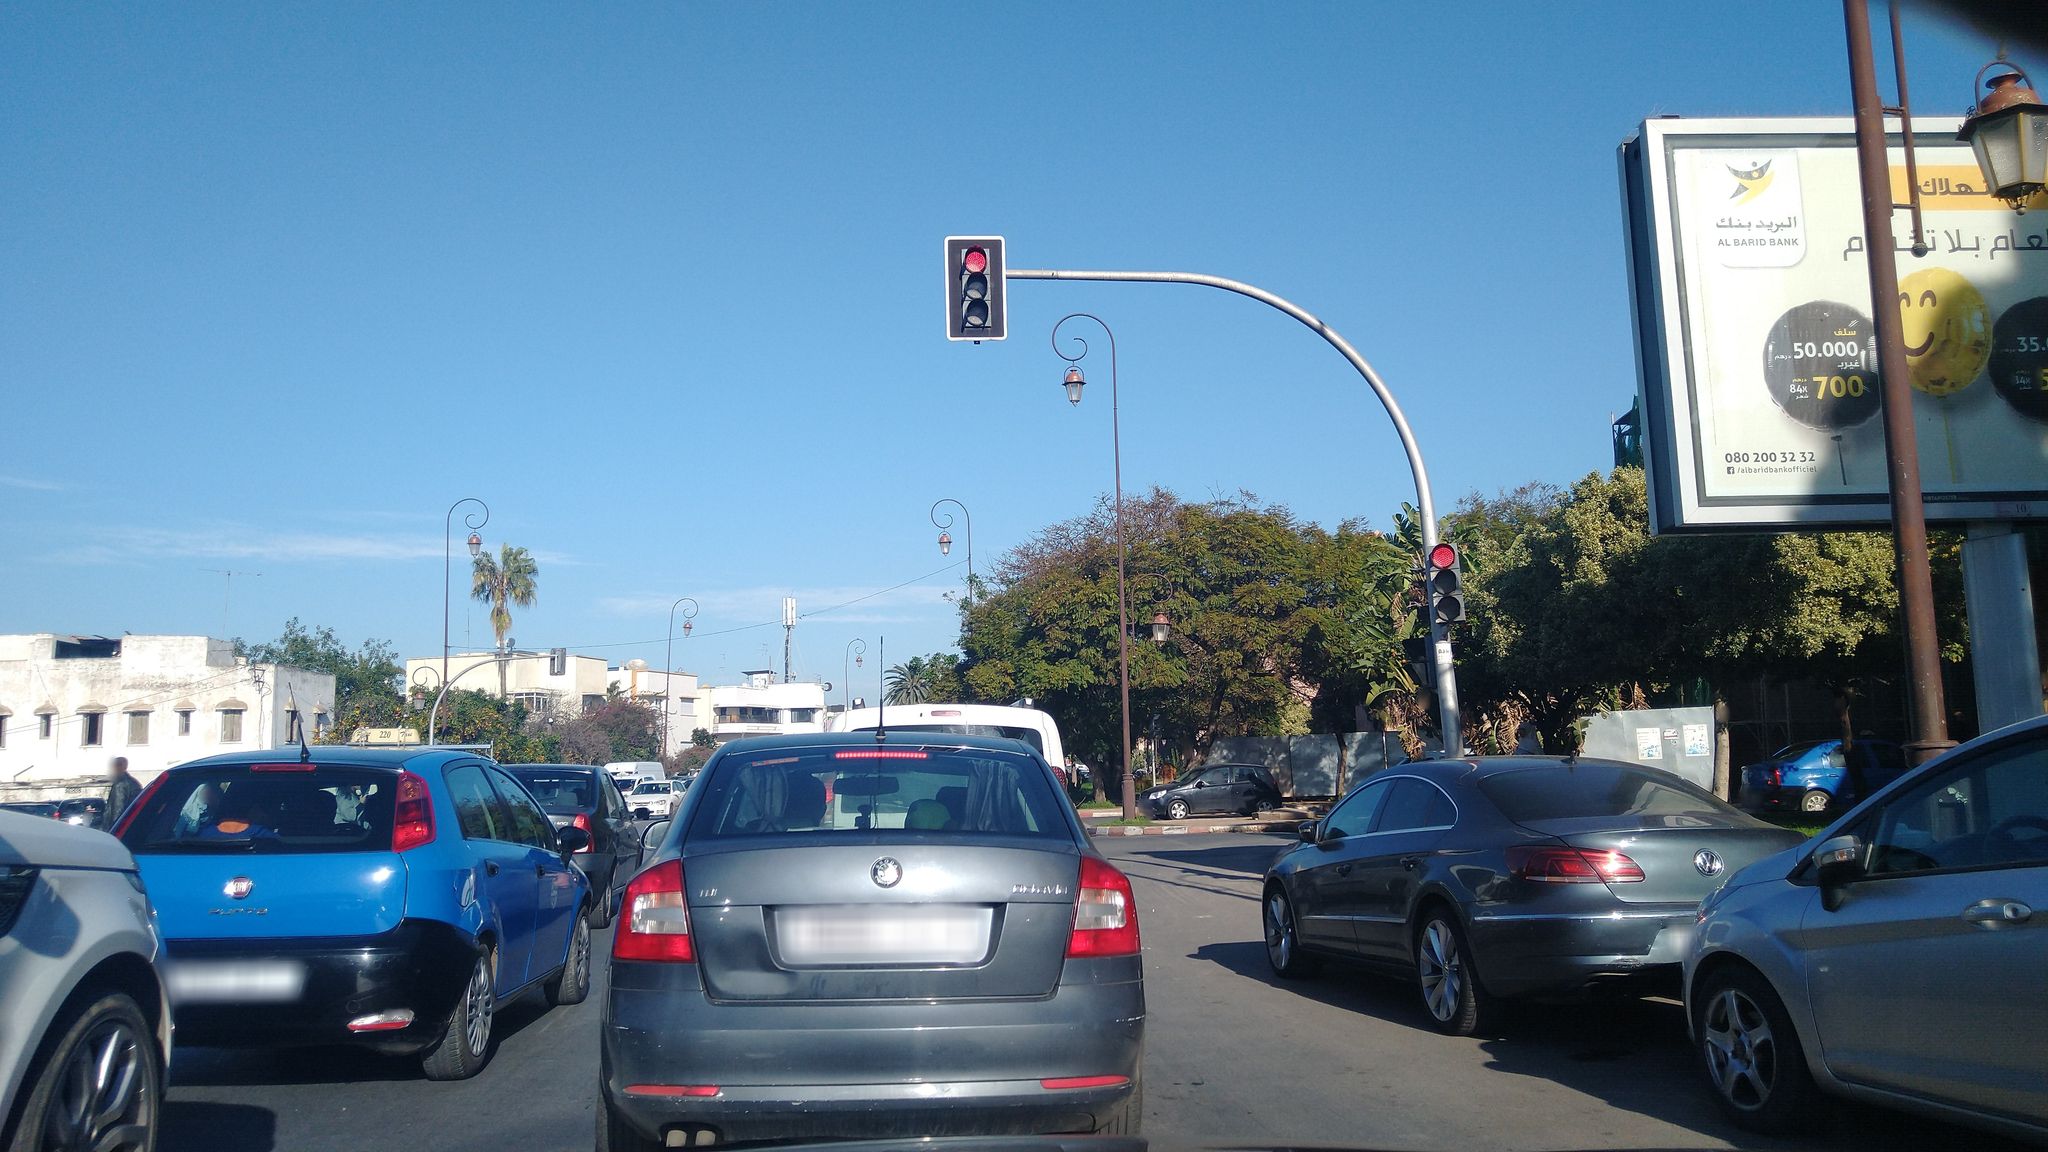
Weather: clear
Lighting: day
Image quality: good
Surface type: driving surface
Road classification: primary
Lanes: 4
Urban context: urban centre
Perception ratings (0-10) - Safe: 3.23, Lively: 7.22, Beautiful: 3.41, Boring: 4.44, Depressing: 3.63, Wealthy: 3.48